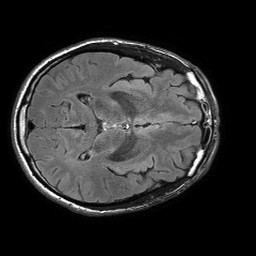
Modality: FLAIR
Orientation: axial
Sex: male
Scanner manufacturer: philips
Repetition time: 11 s
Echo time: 0.125 s